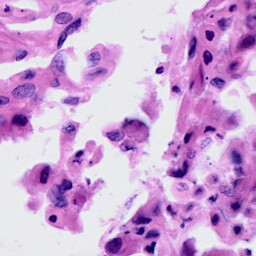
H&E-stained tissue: Cervix